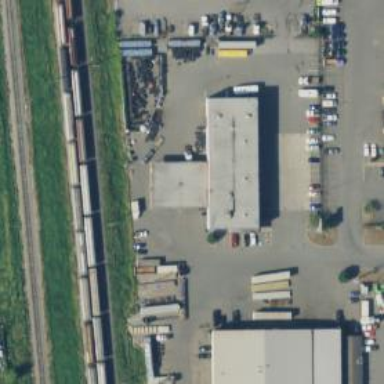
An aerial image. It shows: Industrial building housing shop specializing in tires.